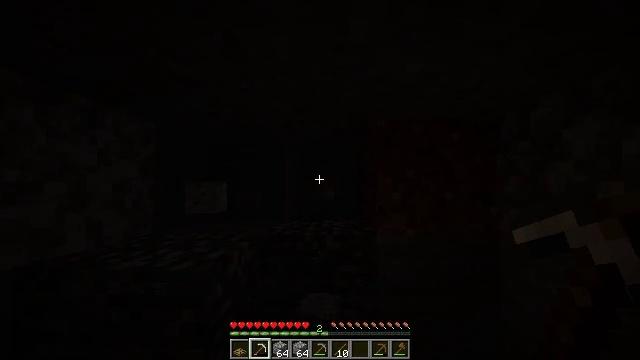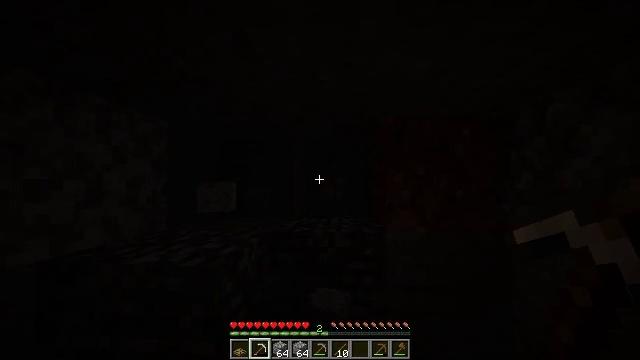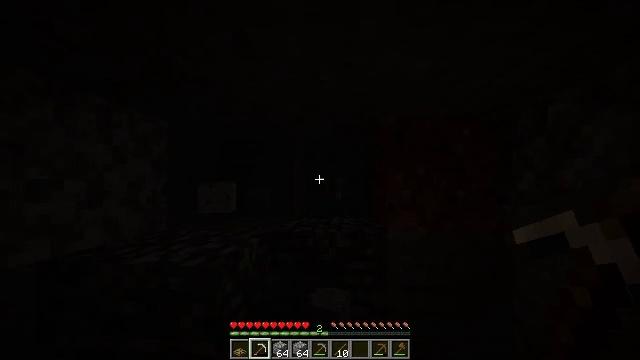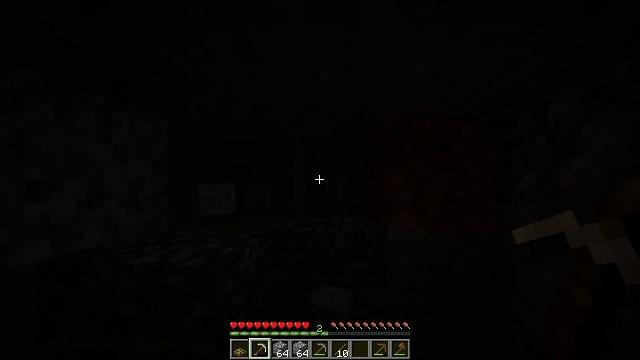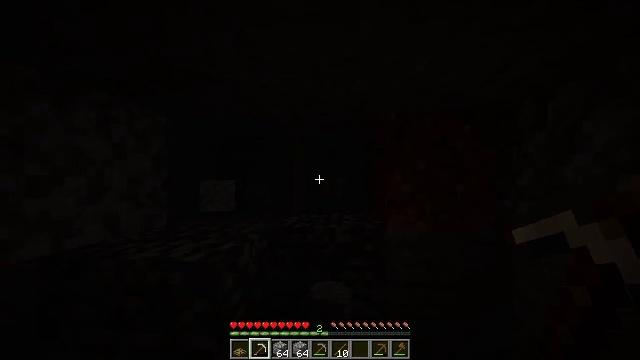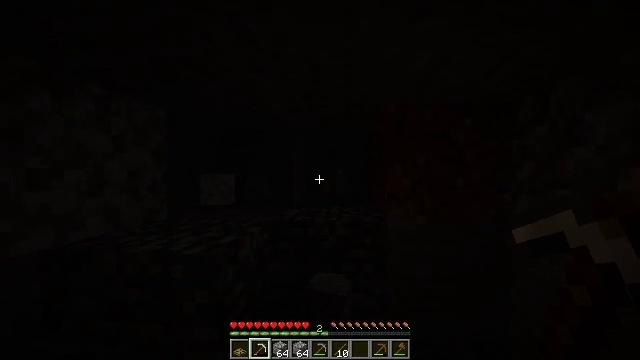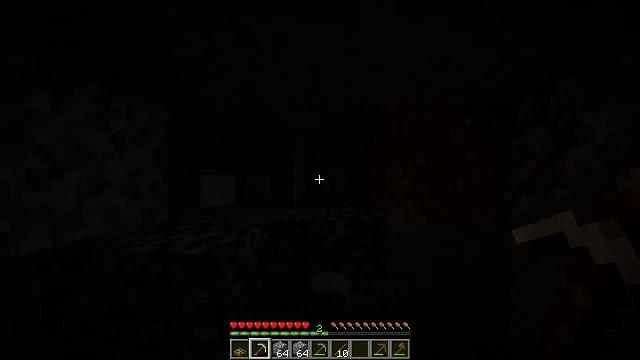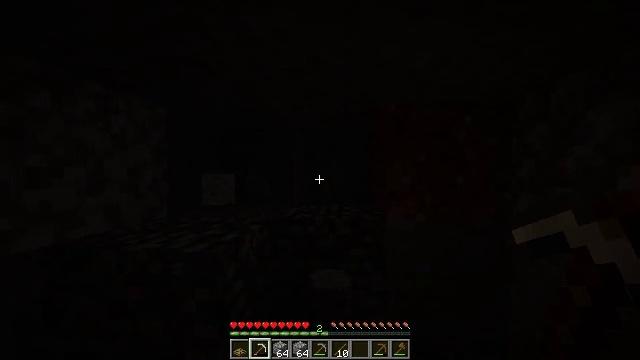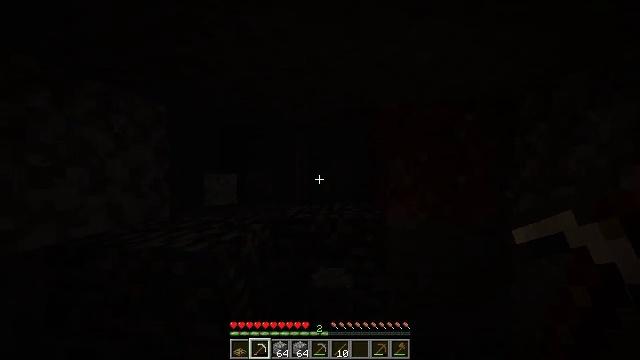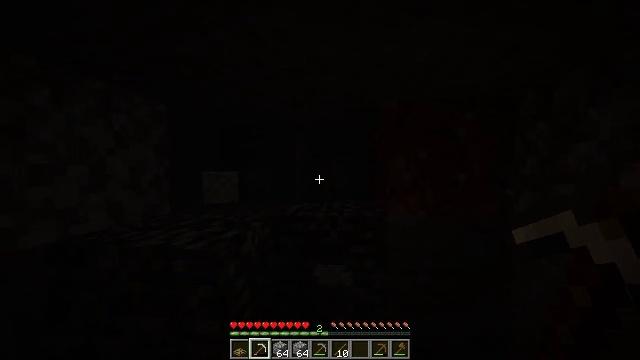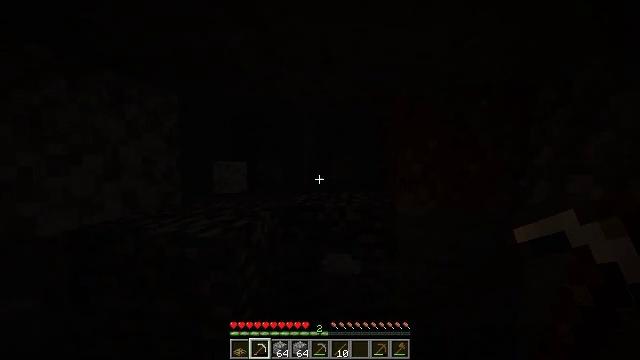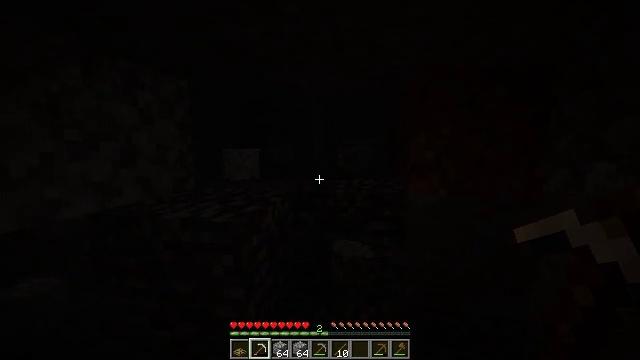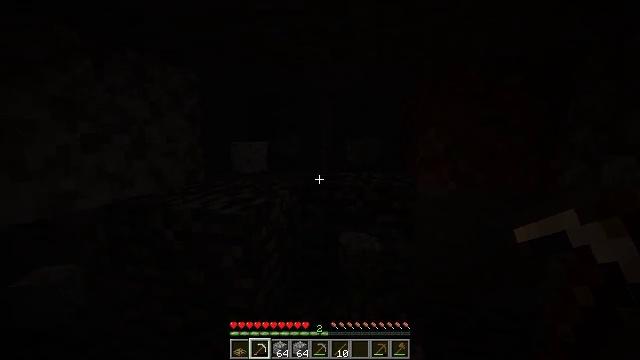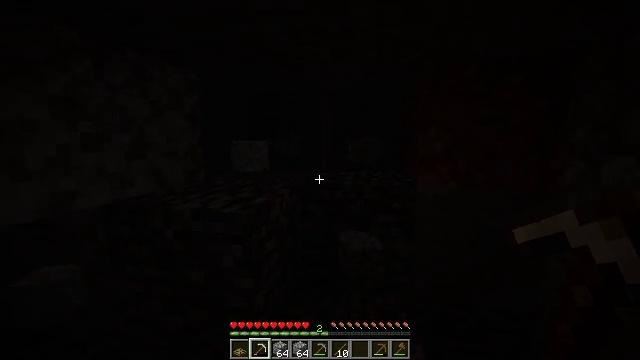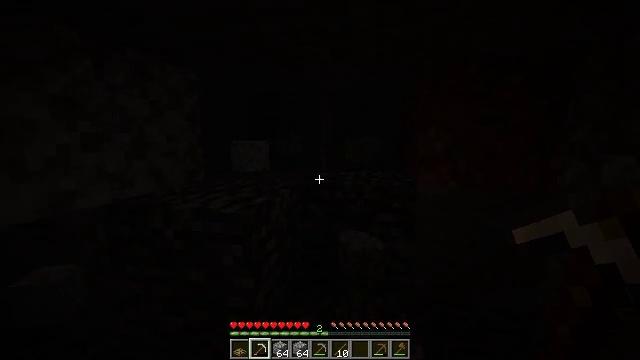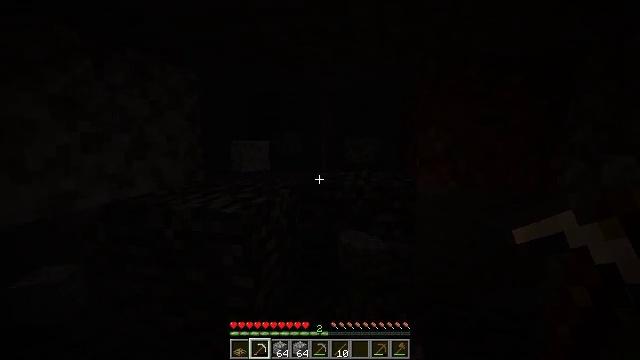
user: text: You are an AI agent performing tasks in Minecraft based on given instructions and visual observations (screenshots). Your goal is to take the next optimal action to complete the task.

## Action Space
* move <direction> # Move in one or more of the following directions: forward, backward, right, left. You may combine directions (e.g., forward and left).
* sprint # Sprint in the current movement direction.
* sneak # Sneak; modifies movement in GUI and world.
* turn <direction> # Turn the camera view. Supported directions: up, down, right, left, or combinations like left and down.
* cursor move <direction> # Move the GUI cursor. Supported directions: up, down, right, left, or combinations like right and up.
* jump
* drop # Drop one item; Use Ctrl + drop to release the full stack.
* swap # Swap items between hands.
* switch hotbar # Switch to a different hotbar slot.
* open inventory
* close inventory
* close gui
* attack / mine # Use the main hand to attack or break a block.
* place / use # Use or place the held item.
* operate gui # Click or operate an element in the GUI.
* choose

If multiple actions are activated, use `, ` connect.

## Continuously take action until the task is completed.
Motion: motion action
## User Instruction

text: Mine the redstone wall torch on the wall.
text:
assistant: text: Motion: turn left
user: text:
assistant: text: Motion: no_op
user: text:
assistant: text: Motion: no_op
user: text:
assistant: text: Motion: no_op
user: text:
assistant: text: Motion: turn down
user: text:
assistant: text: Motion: no_op
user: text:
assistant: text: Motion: no_op
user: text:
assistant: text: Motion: no_op
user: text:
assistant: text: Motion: no_op
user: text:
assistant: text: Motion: turn left and down
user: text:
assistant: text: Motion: turn left and down
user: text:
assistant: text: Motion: turn left and down
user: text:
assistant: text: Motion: no_op
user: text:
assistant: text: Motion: no_op
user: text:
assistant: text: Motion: no_op
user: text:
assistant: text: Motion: turn left
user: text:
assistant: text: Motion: turn left and up
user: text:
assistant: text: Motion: turn left
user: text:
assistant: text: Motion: no_op
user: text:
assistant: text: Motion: turn up
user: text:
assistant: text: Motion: no_op
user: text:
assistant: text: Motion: no_op
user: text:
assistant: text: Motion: no_op
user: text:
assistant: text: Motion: no_op
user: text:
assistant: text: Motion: no_op
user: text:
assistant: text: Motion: no_op
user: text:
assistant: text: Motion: no_op
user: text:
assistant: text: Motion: no_op
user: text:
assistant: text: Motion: no_op
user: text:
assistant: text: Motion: no_op